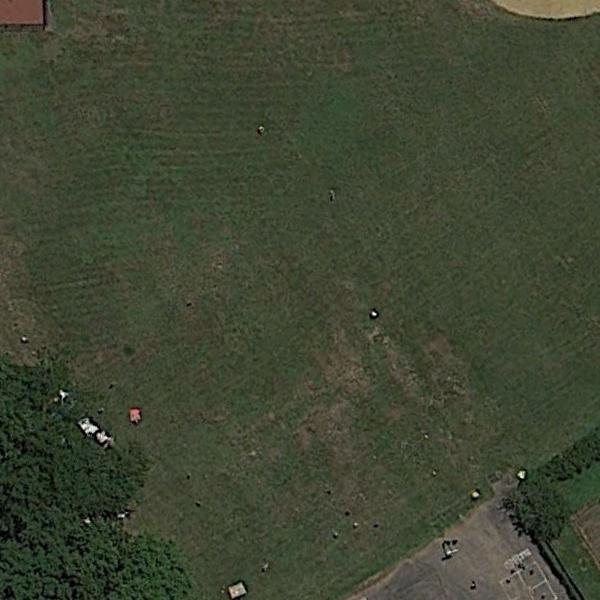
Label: Meadow